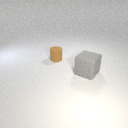
small brown rubber cylinder to the left of large gray rubber cube